Question: In apps like Google+ or Facebook, you can tap on the upper right icon on the actionbar and the content below the actionbar slides to the left while a menu to the right of the content slides in, like this:

How is this done? Is there some built-in class/widget I can add? I don't want just a menu that pops up but slides in while the content slides out.
Here is a post that addresses this but it's 2 years old:
<URL>
Maybe Google added this as a built-in feature since then like they did with the Navigation Drawwer?
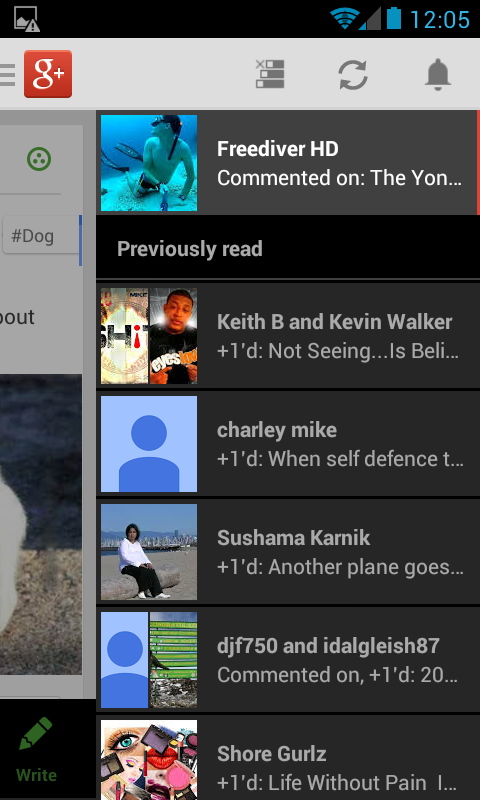
Answer: It's called Navigation Drawer and it is a built-in option in Android. Please visit:
<URL>
Here is how a dual navigation drawer is implemented:
<URL>